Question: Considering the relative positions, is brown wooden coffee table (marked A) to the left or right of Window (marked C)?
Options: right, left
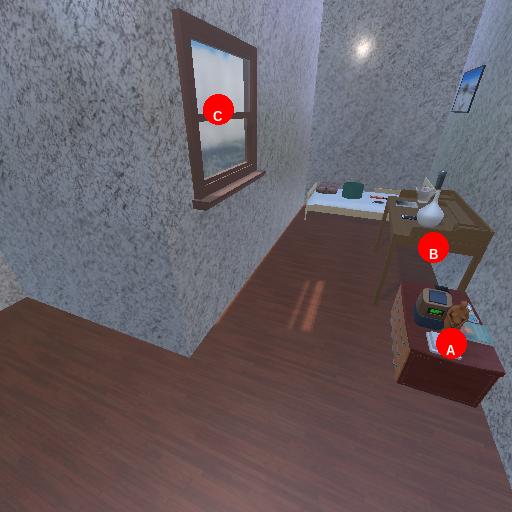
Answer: right